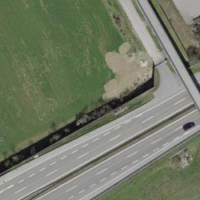
EUNIS habitat code: 57
Species observed at this site:
Columba palumbus